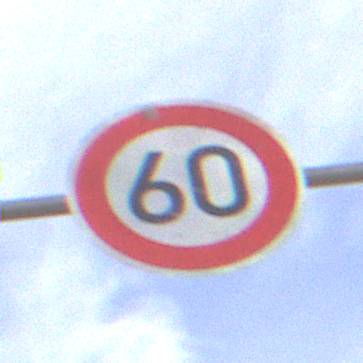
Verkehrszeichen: Geschwindigkeit60
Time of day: MorningAfternoon
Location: Outdoor (Suburban)
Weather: PartlyCloudy
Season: NotSpecified
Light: Natural